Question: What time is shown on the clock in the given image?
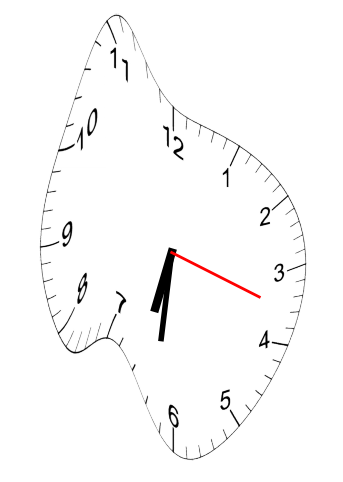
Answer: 06:31:18